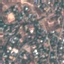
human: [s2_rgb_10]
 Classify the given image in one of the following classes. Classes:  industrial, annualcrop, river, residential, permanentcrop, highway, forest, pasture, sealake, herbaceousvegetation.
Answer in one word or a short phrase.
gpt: Residential